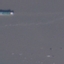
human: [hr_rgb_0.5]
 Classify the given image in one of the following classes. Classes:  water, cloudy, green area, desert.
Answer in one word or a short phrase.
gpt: water